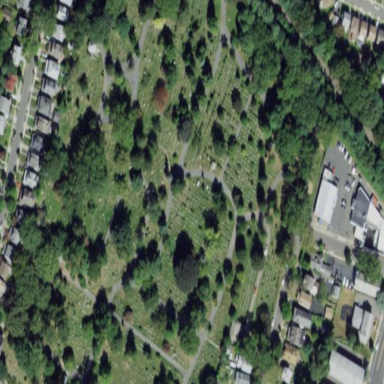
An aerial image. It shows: Cemetery.